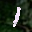
Label: 1